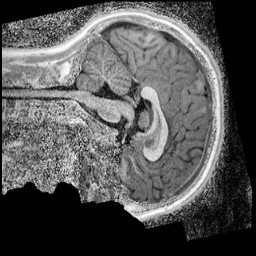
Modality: UNIT1_denoised
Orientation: sagittal
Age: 12
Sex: male
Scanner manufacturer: siemens
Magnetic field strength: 3 T
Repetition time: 4 s
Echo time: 0.00299 s